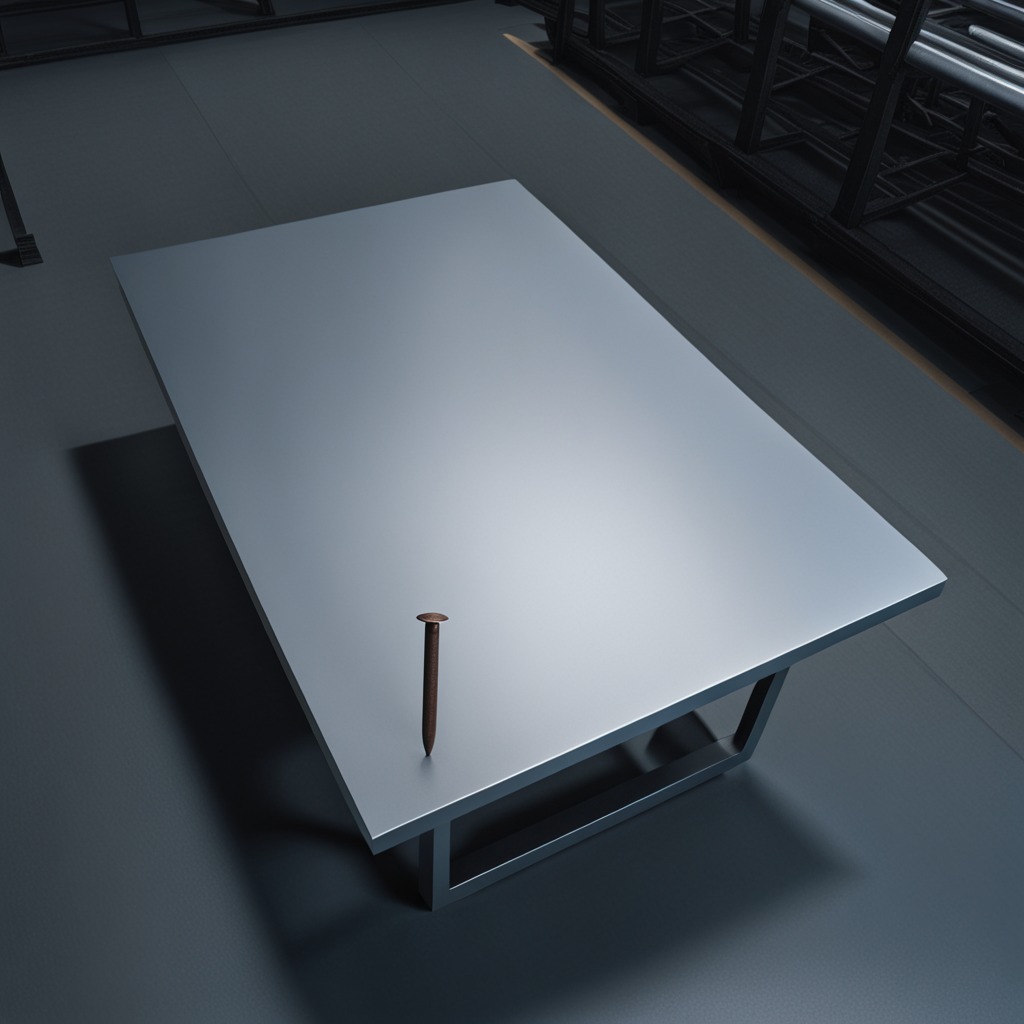
A nail is lying on the tabletop in the basement.